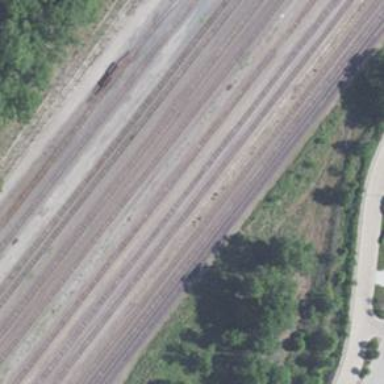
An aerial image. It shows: Railway yard for manifest purposes.